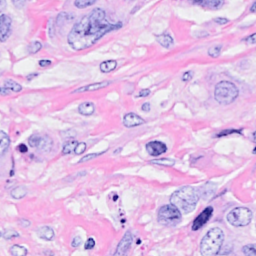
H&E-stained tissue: Breast